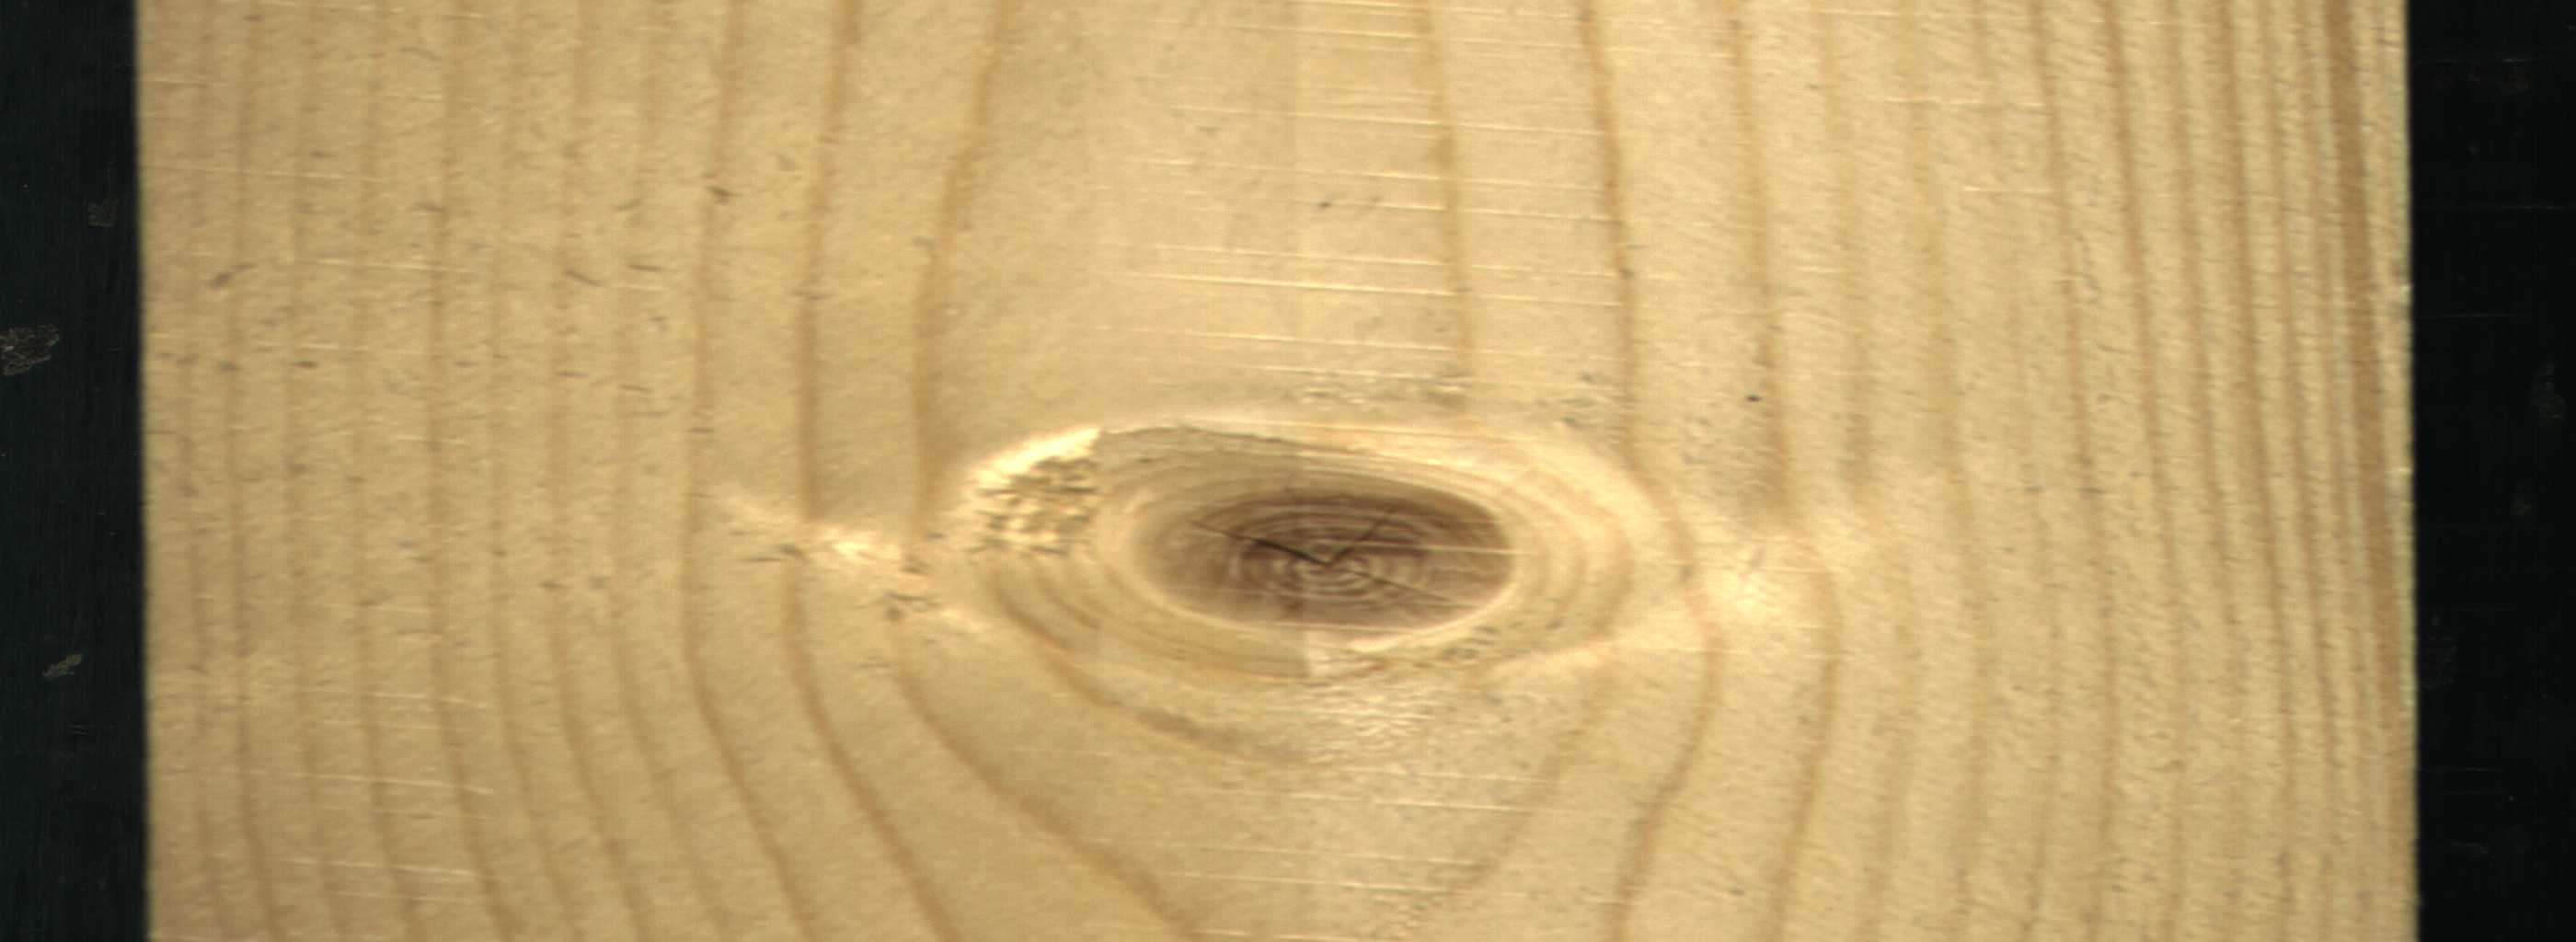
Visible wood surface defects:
knot_with_crack